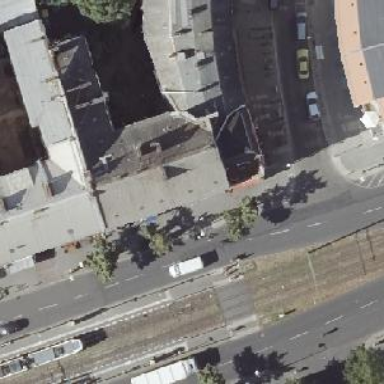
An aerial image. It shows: Unmarked crossing with pedestrian island.